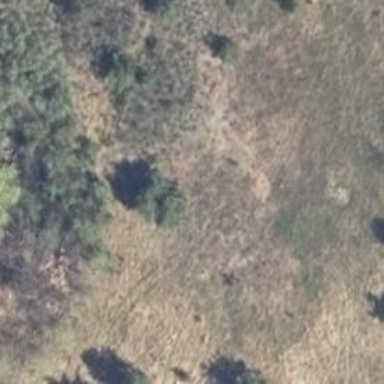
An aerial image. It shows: Hunting stand.